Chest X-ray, AP view. Patient: 47 years old, sex F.
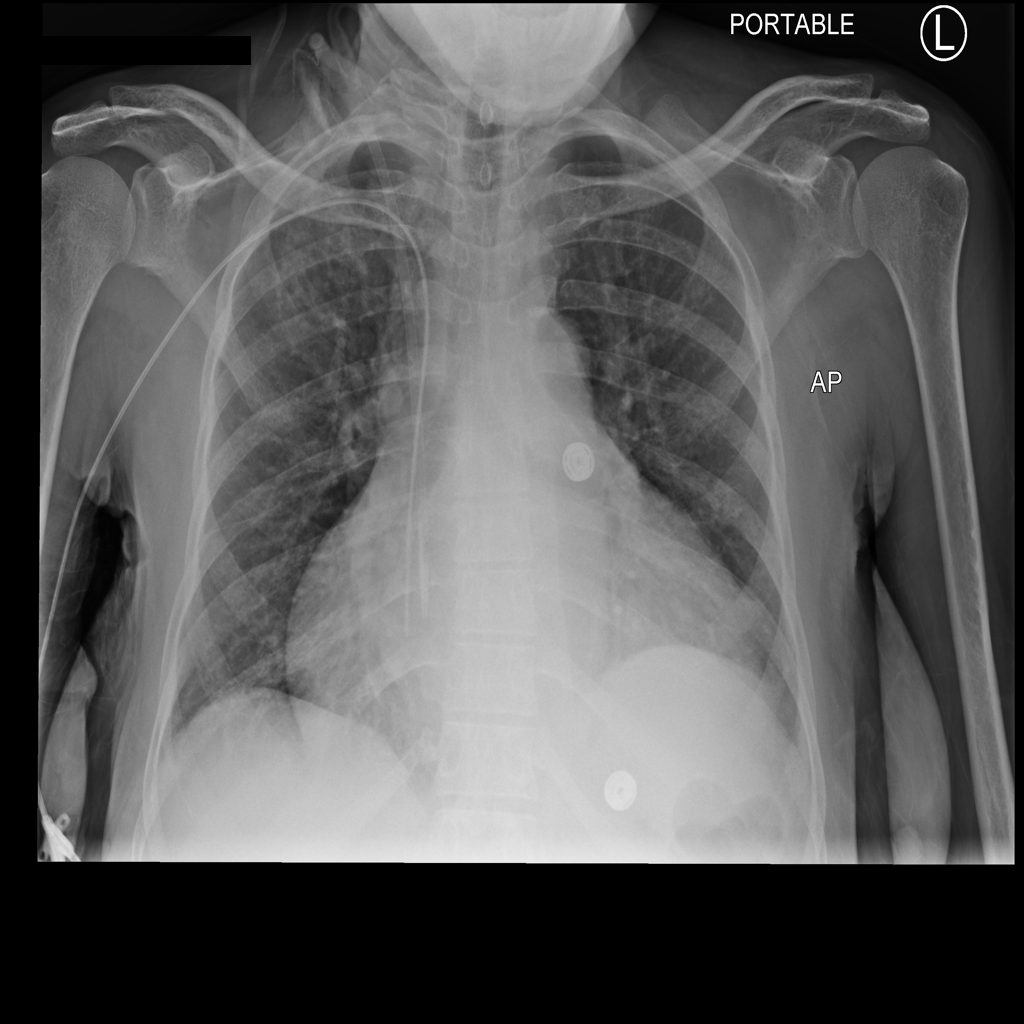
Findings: Cardiomegaly, Effusion